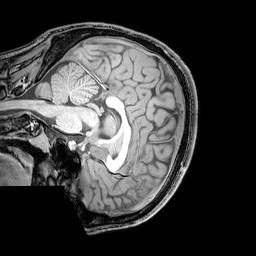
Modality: T1w
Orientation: sagittal
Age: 24
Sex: male
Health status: healthy
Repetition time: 0.081 s
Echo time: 0.037 s